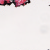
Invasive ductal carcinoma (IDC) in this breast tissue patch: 0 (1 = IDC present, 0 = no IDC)